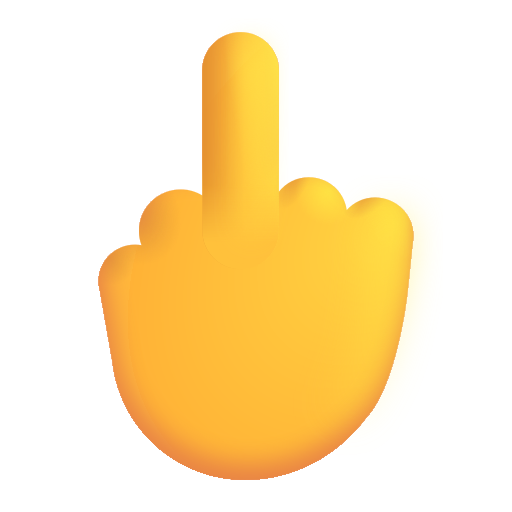
middle finger color default